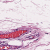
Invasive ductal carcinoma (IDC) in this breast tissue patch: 0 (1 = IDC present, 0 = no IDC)